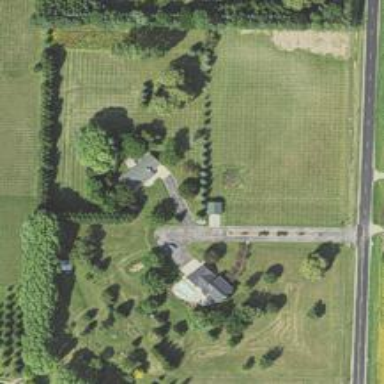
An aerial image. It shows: Driveway leading to service road.